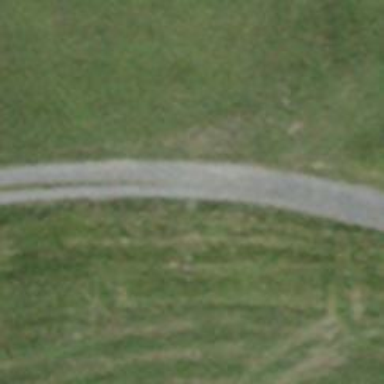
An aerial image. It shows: Track for hiking with classic grooming.